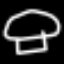
Label: mushroom